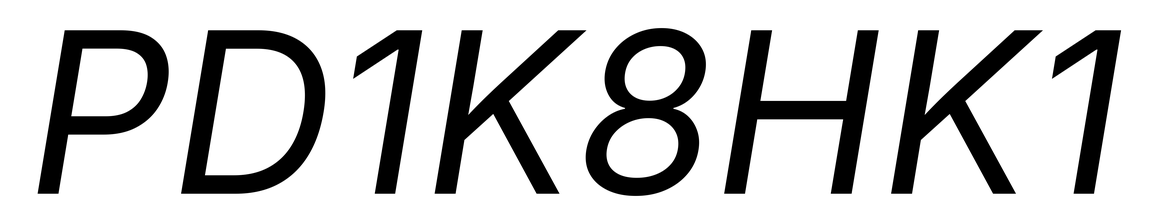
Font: Inter-Italic_Italic